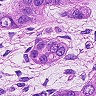
Metastatic tissue present: yes